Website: crate-barrel
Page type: billing-address
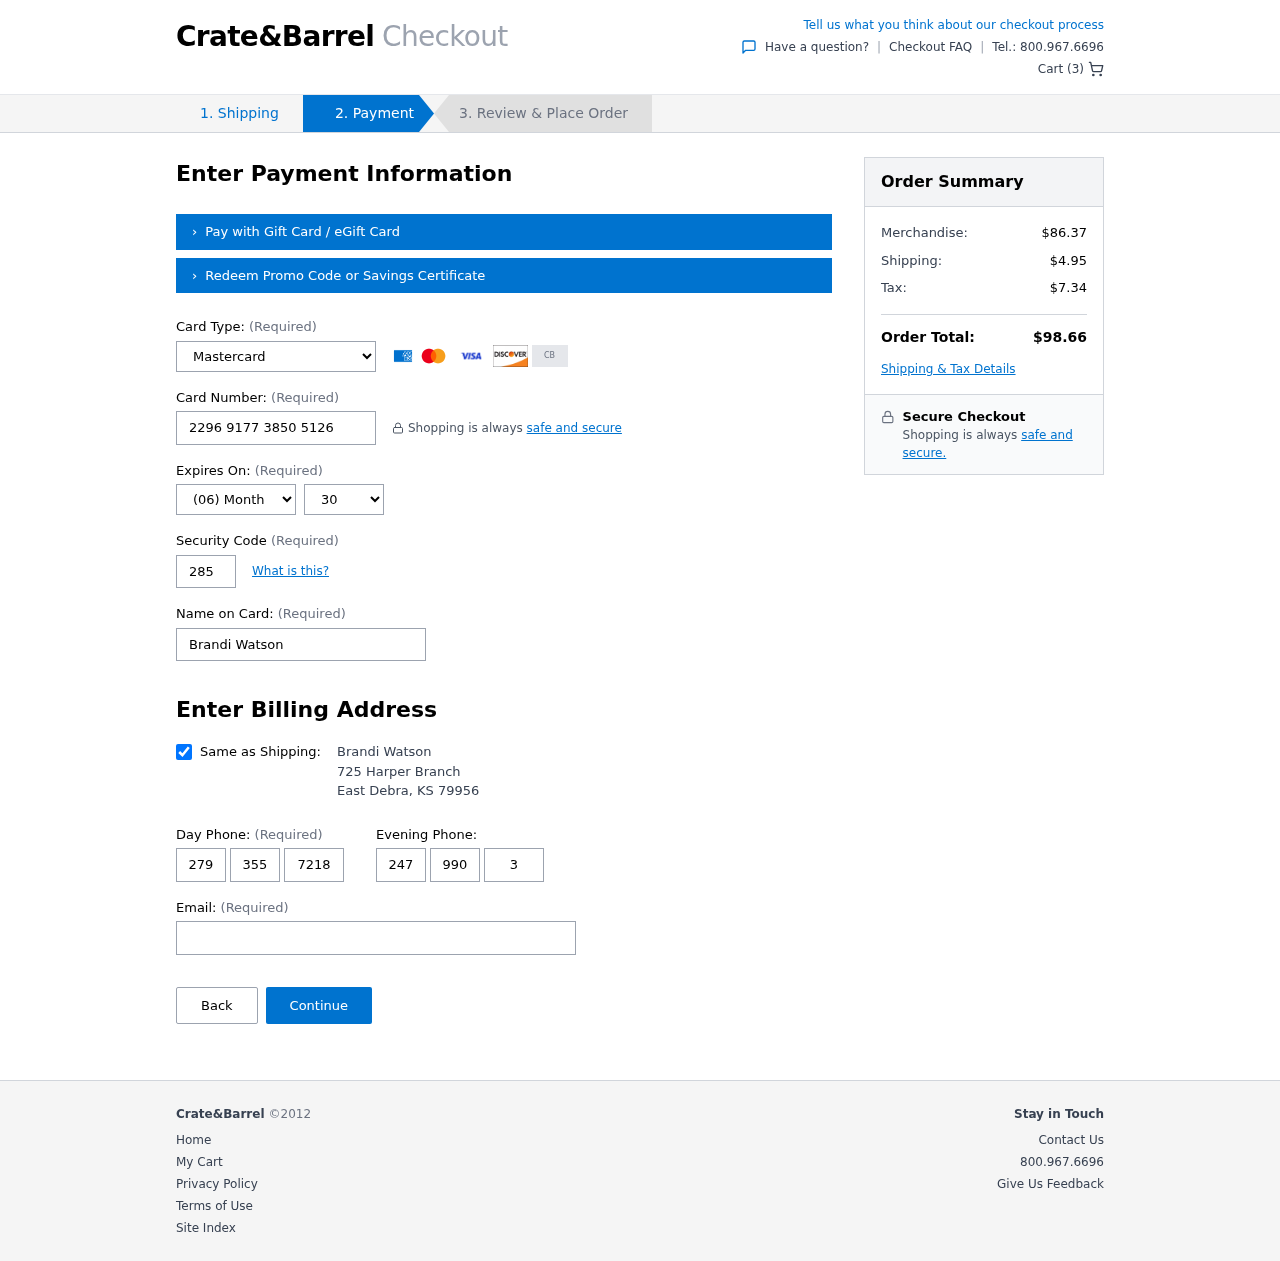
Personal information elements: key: PII_CARD_CVV
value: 285
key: PII_CARD_EXPIRY_MONTH
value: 06
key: PII_CARD_EXPIRY_YEAR
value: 30
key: PII_CARD_NUMBER
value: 2296 9177 3850 5126
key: PII_CARD_TYPE
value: Mastercard
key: PII_CITY
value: East Debra
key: PII_EMAIL
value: bwatson@gmail.com
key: PII_FULLNAME
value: Brandi Watson
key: PII_PHONE_ALT_AREA
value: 247
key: PII_PHONE_ALT_PREFIX
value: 990
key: PII_PHONE_ALT_SUFFIX
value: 3827
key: PII_PHONE_AREA
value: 279
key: PII_PHONE_PREFIX
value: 355
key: PII_PHONE_SUFFIX
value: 7218
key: PII_POSTCODE
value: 79956
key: PII_STATE_ABBR
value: KS
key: PII_STREET
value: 725 Harper Branch
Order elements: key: ORDER_NUM_ITEMS
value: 3
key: ORDER_SUBTOTAL
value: $86.37
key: ORDER_SHIPPING_COST
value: $4.95
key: ORDER_TAX
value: $7.34
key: ORDER_TOTAL
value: $98.66